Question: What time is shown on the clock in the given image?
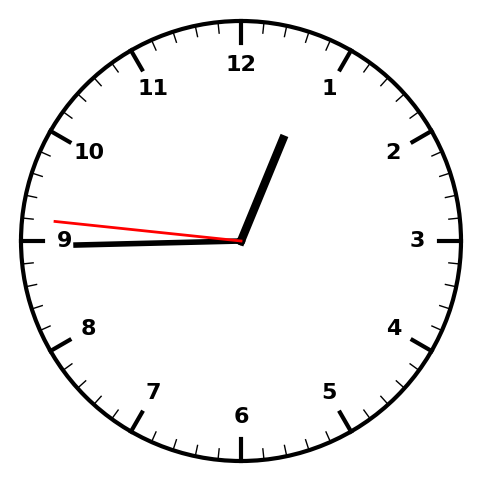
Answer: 12:44:46